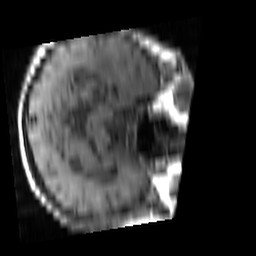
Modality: T1w
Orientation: axial
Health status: ill
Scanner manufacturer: siemens
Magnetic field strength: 1.5 T
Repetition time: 0.4 s
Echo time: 0.014 s